Field crop: maize
Growth stage: 2
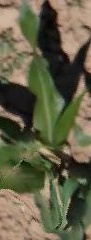
Species: maize